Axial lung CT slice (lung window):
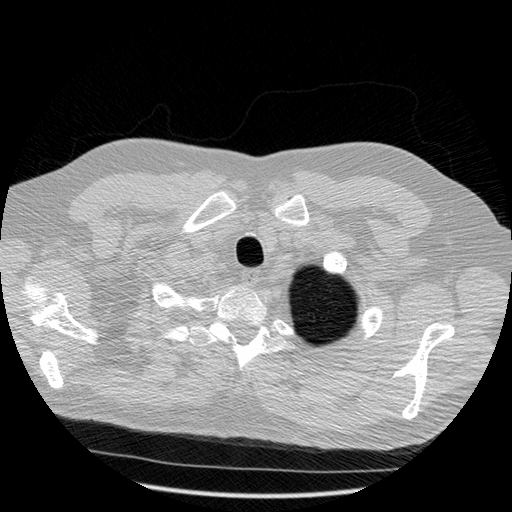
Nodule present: no